Question: When supplying a 'plotmath' expression to a plot title I thought that 'paste' worked just like 'paste', but now I am not sure. Is it a special argument to 'plotmath' functions? In plotmath 'paste()' behaves like 'paste0()' and 'paste0' is quoted directly, whilst the 'sep' argument of 'paste()' is ignored, but not quoted in the expression. How is 'paste()' interpreted? See the four examples below:
'''
# Data to plot
x <- seq( 55 , 70 , length = 2001 )
probs <- dexp( x , rate = 5 / 60 )
s <- sample( x , 10000 , prob = probs , repl = TRUE )
# Some plots
par(mfrow = c(2,2) )
#1) paste() behaves like paste0() here
hist( s , breaks = 30 ,
main = expression( paste( "1: Sampling of" , Phi , "Distribution" ) ) ,
xlab = "No spaces in title using paste()" , axes = F )
#2) add spaces in the expression where they are needed
hist( s , breaks = 30 ,
main = expression( paste( "2: Sampling of " , Phi , " Distribution" ) ) ,
xlab = "Single spaces in titles: paste() behaves like paste0()" , axes = F )
#3) Don't put spaces, use a sep argument - ignored
hist( s , breaks = 30 ,
main = expression( paste( "3: Sampling of" , Phi , "Distribution" , sep = " " ) ) ,
xlab = "No spaces using paste(), 'sep' argument is ignored but not quoted in expression" , axes = F )
#4) paste0 is not recognised
hist( s , breaks = 30 ,
main = expression( paste0( "4: Sampling of " , Phi , " Distribution" ) ) ,
xlab = "paste0() not recognised" , axes = F )
'''

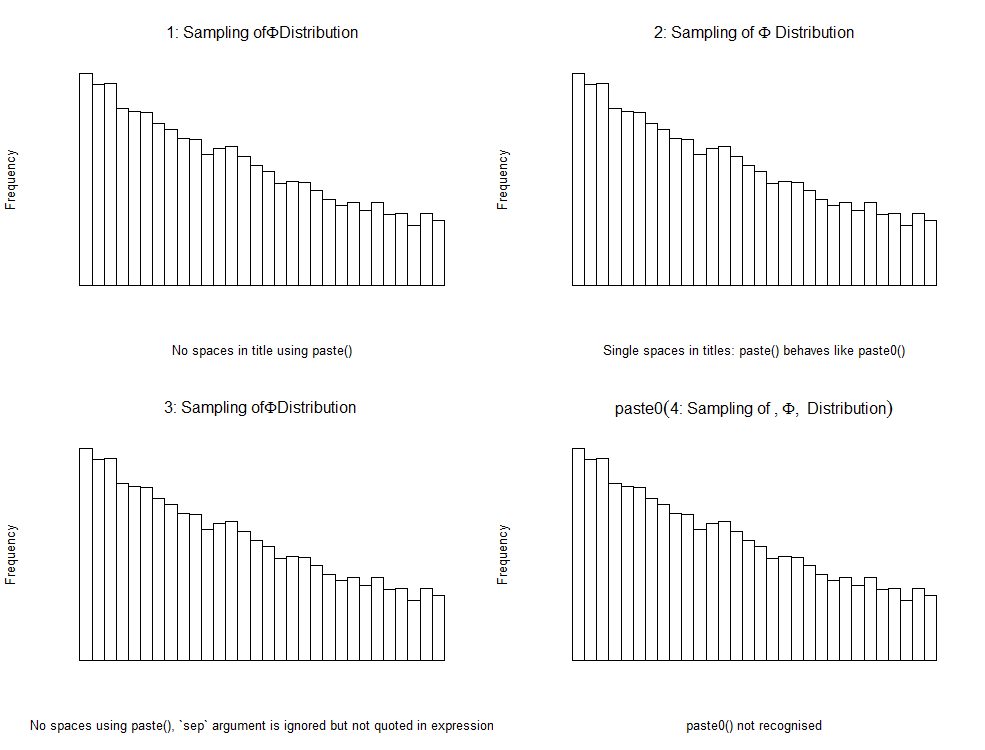
Answer: Indeed 'paste' in plotmath is not the classic 'paste'. See '?plotmath':
> paste(x, y, z) juxtapose x, y, and z
'paste' in the context of 'plotmath' doesn't have a 'sep' argument.
And in the source code 'plotmath.c' you can see that 'paste' is redefined:
'''
/*----------------------------------------------------------------------
*
* Code for Concatenate Expressions
*
*/
static int ConcatenateAtom(SEXP expr)
{
return NameAtom(expr) && NameMatch(expr, "paste");
}
static BBOX RenderConcatenate(SEXP expr, int draw, mathContext *mc,
pGEcontext gc, pGEDevDesc dd)
{
BBOX bbox = NullBBox();
int i, n;
expr = CDR(expr);
n = length(expr);
for (i = 0; i < n; i++) {
bbox = CombineBBoxes(bbox, RenderElement(CAR(expr), draw, mc, gc, dd));
if (i != n - 1)
bbox = RenderItalicCorr(bbox, draw, mc, gc, dd);
expr = CDR(expr);
}
return bbox;
}
'''
It is dispatched later in the file:
'''
static BBOX RenderFormula(SEXP expr, int draw, mathContext *mc,
pGEcontext gc, pGEDevDesc dd)
{
SEXP head = CAR(expr);
....
else if (ConcatenateAtom(head))
return RenderConcatenate(expr, draw, mc, gc, dd);
....
'''
(That being said I know nothing about C so I may be wrong on that one)